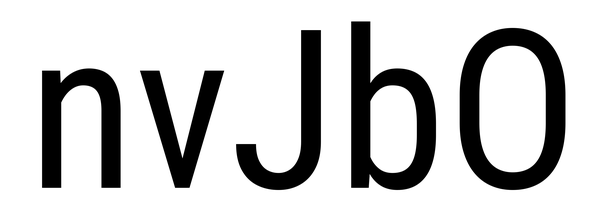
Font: Roboto_Condensed_Regular